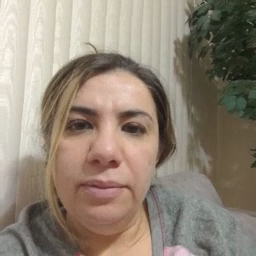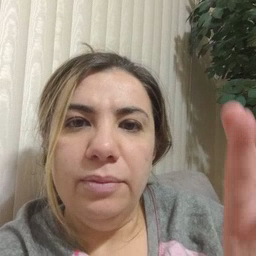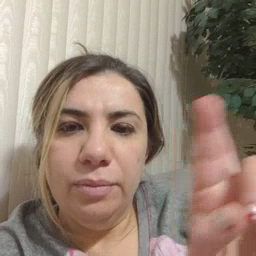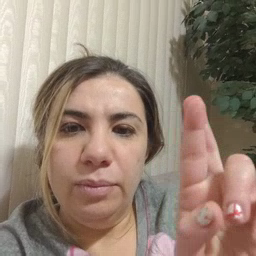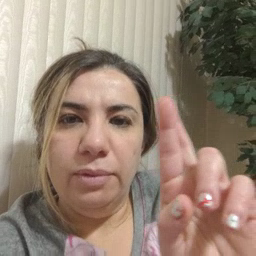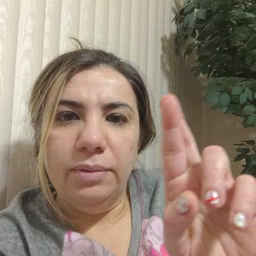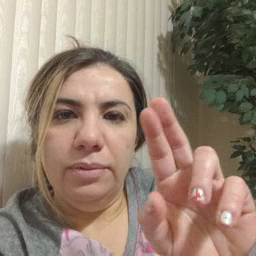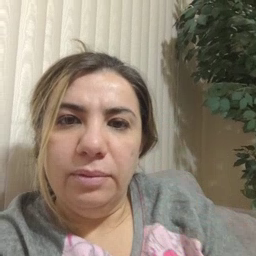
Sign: refrigerator